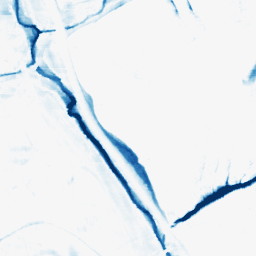
Category: morphological
Decomposition family: morphological_rect
Decomposition parameters: operation: closing
width: 20
height: 10
Upsampling method: sinc_hamming
Upsampling parameters: scale: 8
kernel_size: 16
Upsampling scale: 8